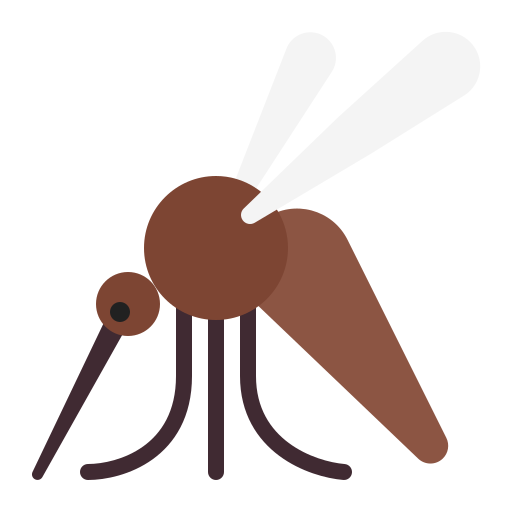
mosquito flat